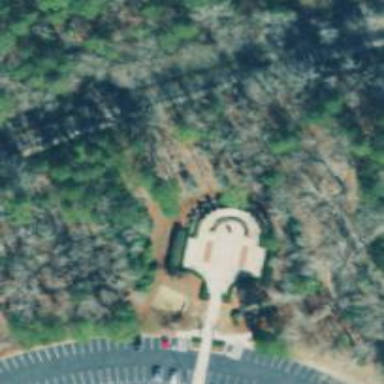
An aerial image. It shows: Memorial site with historic significance.